Question: I wrote this trigger below. it is generating Error at:
'Where UAssignment_Rights.user_id =i.user_id'
'from Inserted i'
I want that when any row Deletes from Users table. 'Deleted User''UAssignment_Rights Table'

Here in Image above 'Normalized Table is named as UAssignment_Rights'
'''
CREATE TRIGGER Trigger_Update ON Users
FOR DELETE
AS
set nocount on
DELETE
FROM UAssignment_Rights
Where UAssignment_Rights.user_id =i.user_id
from Inserted i
PRINT 'AFTER INSERT trigger fired.'
'''
Can anyone answer my this question! Thank you.
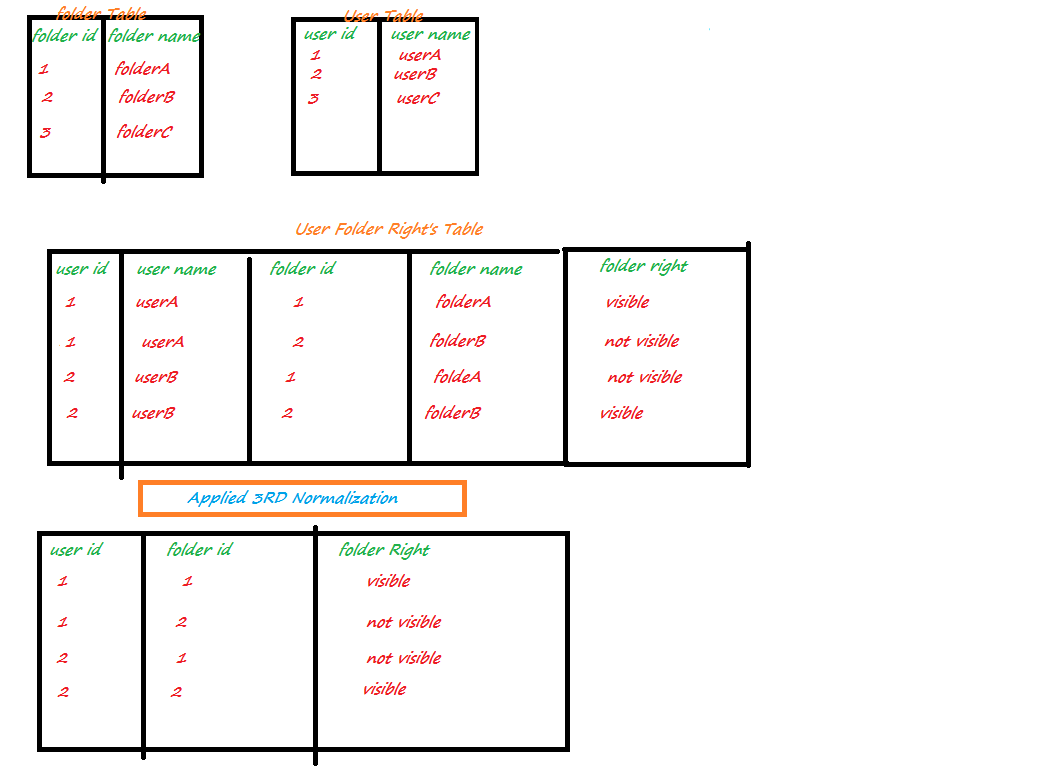
Answer: Your syntax is wrong for deleting with a 'JOIN'. Try this instead:
'''
CREATE TRIGGER Trigger_Update ON Users
FOR DELETE
AS
SET NOCOUNT ON;
DELETE UR
FROM UAssignment_Rights UR
INNER JOIN Deleted D
ON UR.[user_id] = D.[user_id]
PRINT 'AFTER INSERT trigger fired.'
'''
Also, this is for SQL Server (which seems to be the actual RDBMS that you are using, I don't know why you tagged this question with MySQL too)